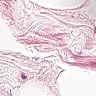
Metastatic tissue present: no